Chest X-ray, AP view. Patient: 36 years old, sex F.
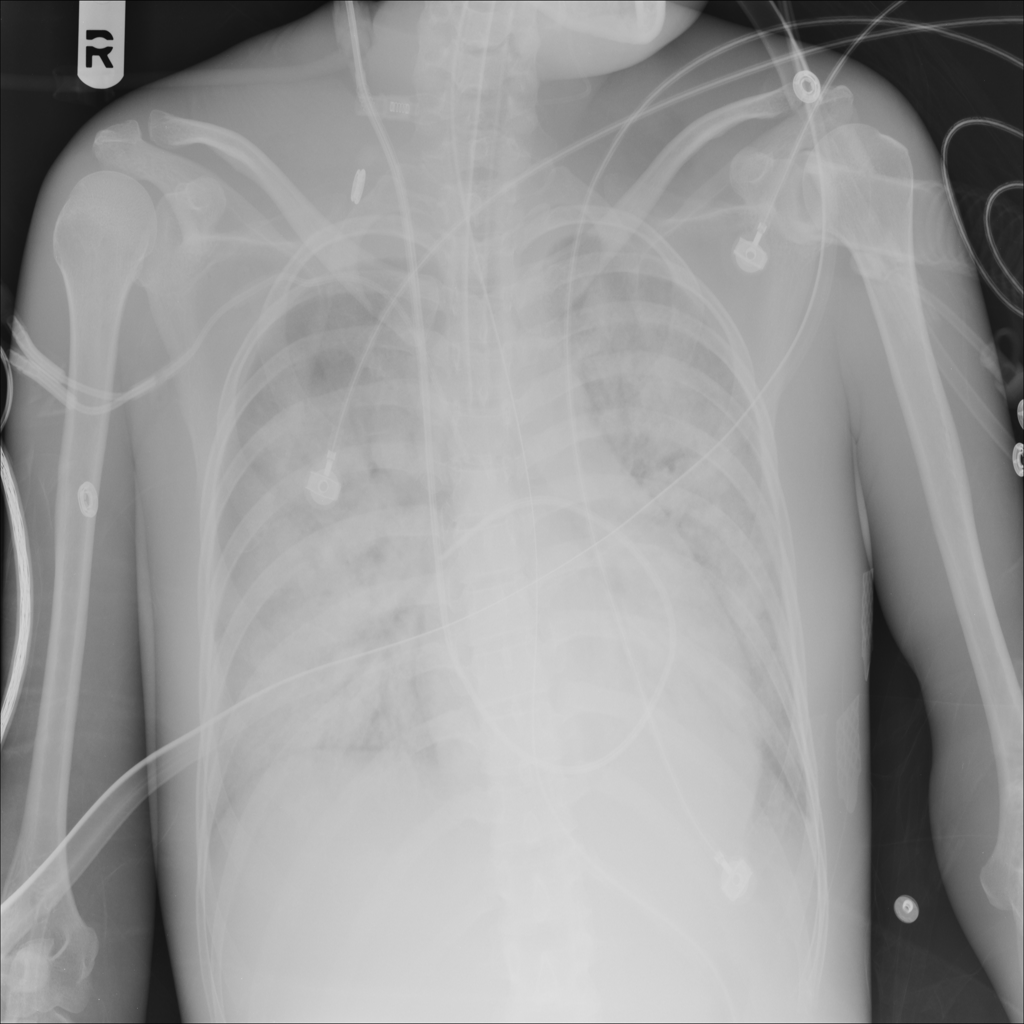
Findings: Infiltration